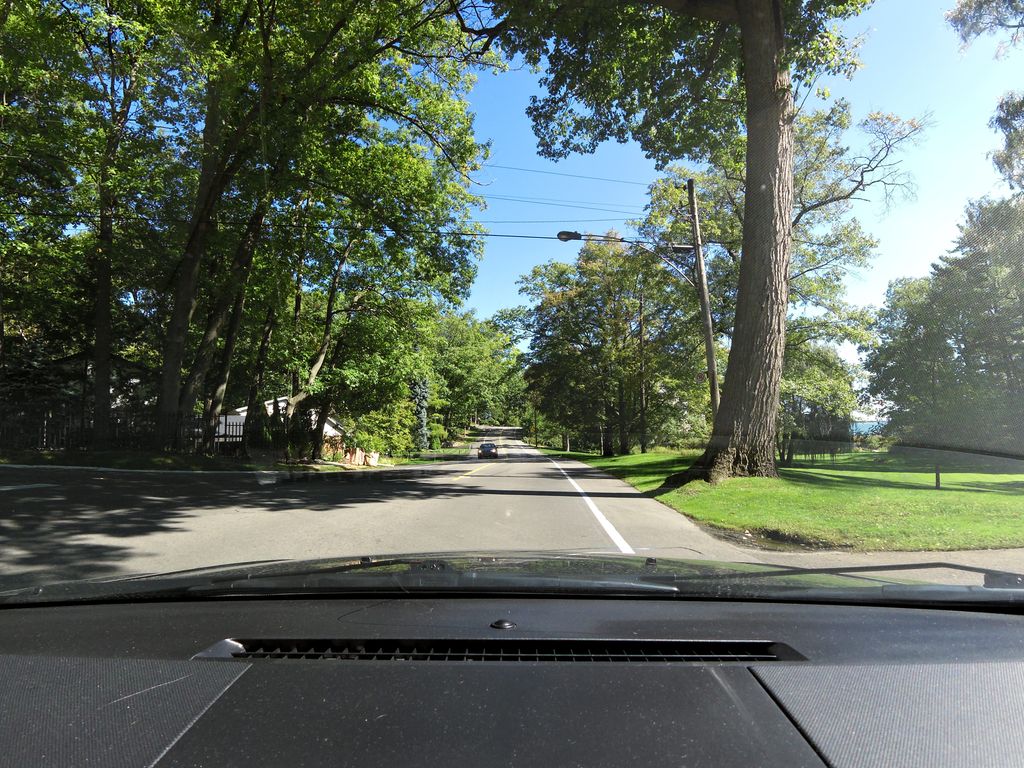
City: hamilton